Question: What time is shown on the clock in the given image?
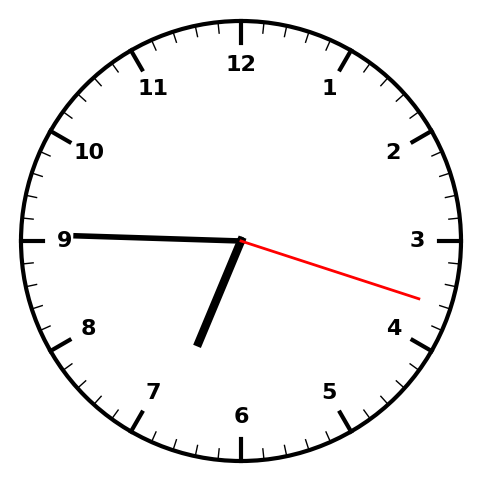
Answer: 06:45:18